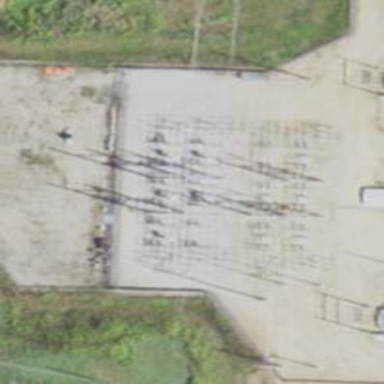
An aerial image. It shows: Switch for power supply.